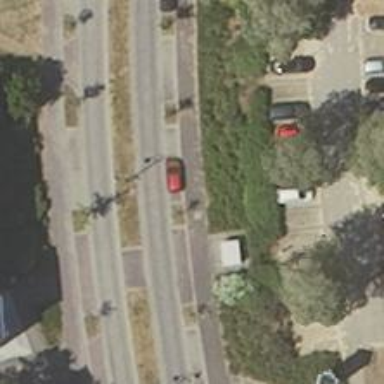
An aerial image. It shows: Sidewalk along the footway.